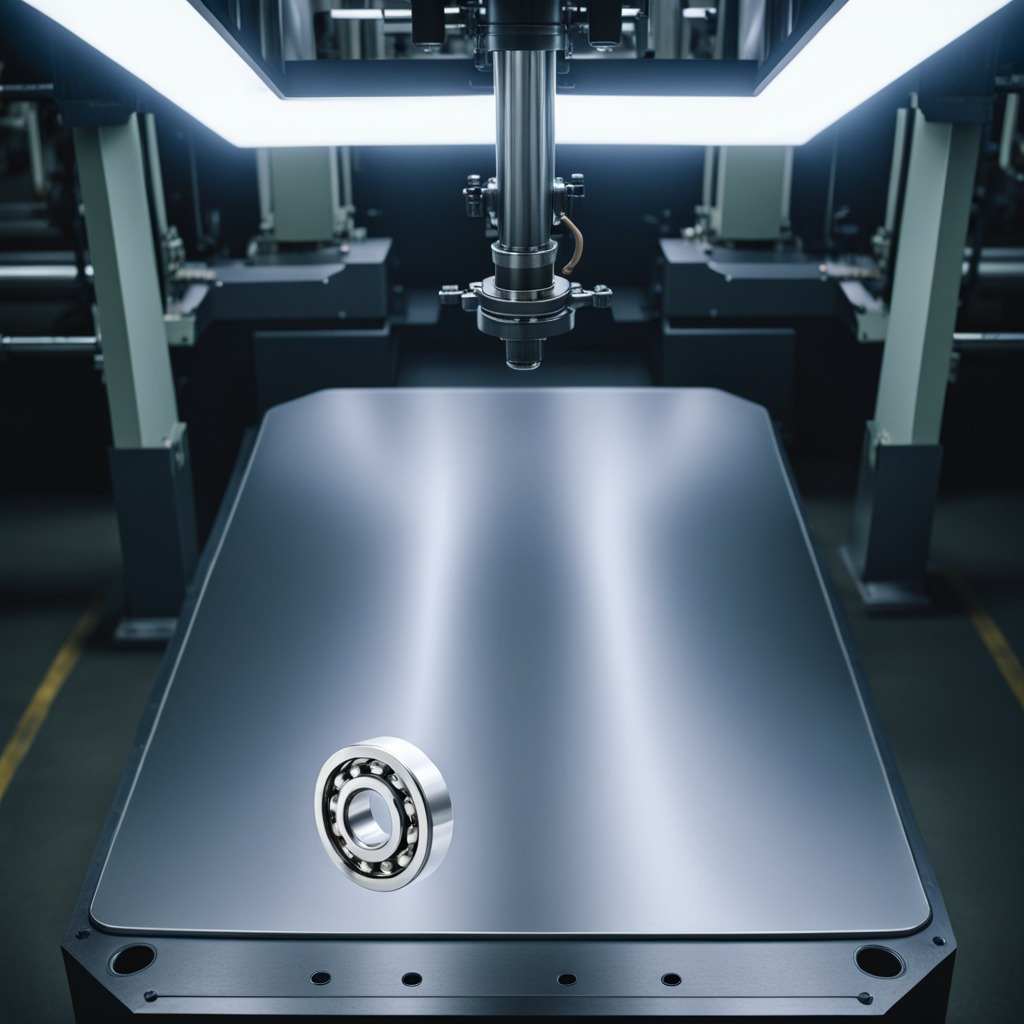
A metal ball bearing is lying on a metal table in a machine shop under fluorescent lights.